Field crop: maize
Growth stage: 2
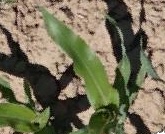
Species: maize